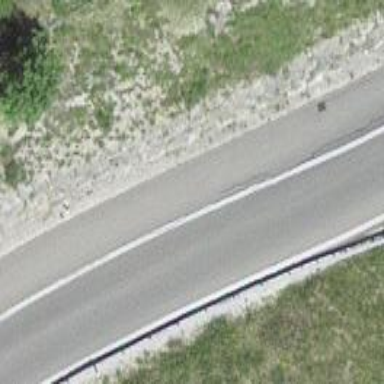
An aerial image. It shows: Asphalt motorroad with trunk classification.